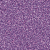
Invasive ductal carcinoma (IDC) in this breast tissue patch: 1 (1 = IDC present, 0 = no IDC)